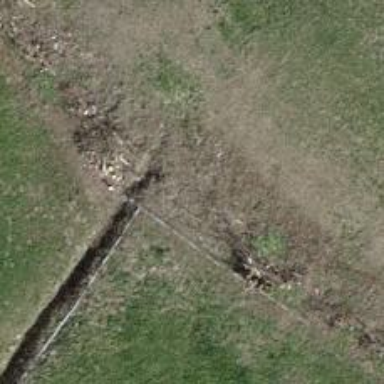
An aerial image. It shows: Hedge barrier.